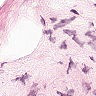
Metastatic tissue present: no